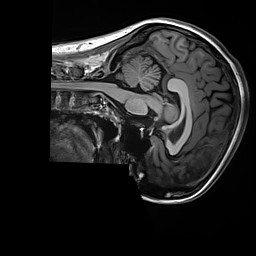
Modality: T1w
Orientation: sagittal
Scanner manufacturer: siemens
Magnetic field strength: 3 T
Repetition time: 2.5 s
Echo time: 0.00299 s